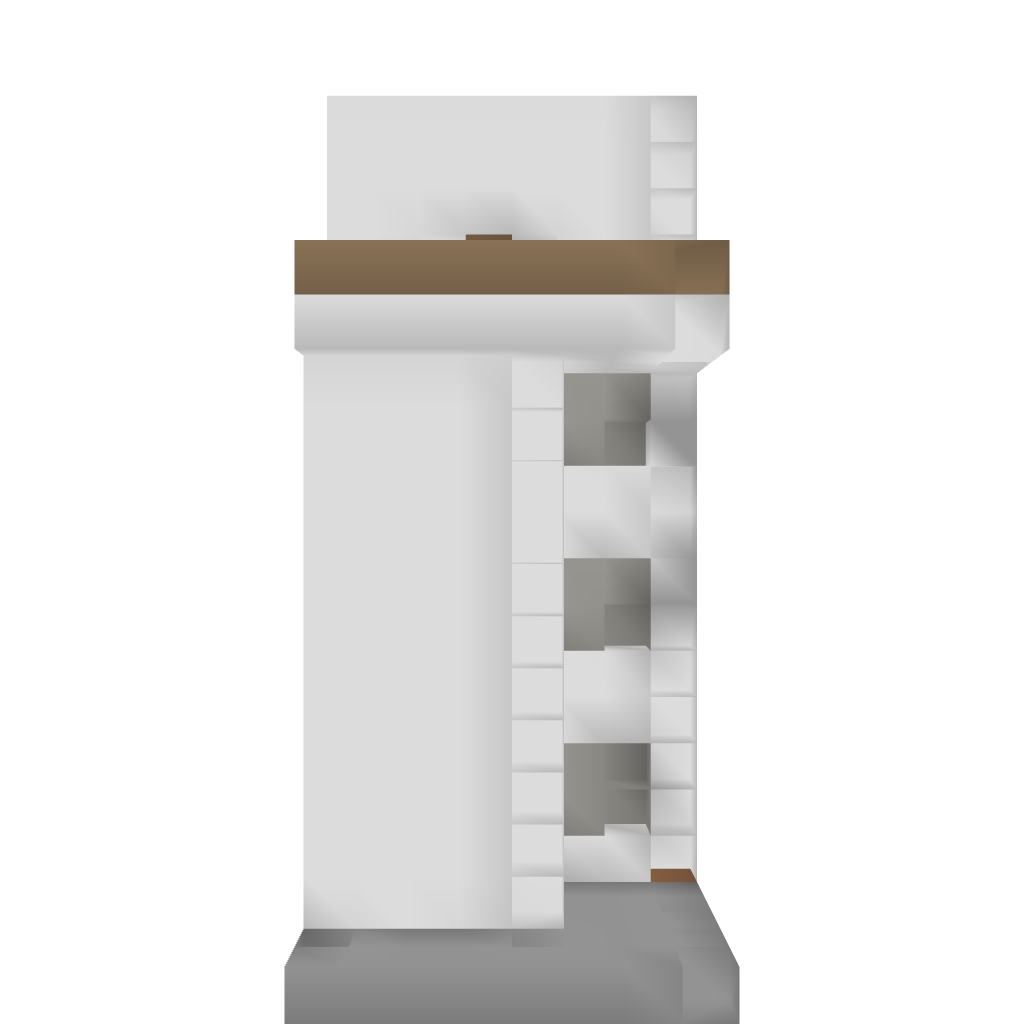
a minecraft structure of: Apartment